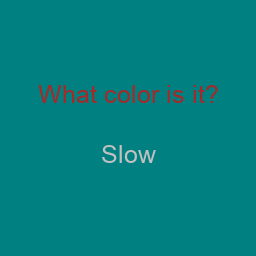
Color: silver
Background color: teal
Question text color: brown